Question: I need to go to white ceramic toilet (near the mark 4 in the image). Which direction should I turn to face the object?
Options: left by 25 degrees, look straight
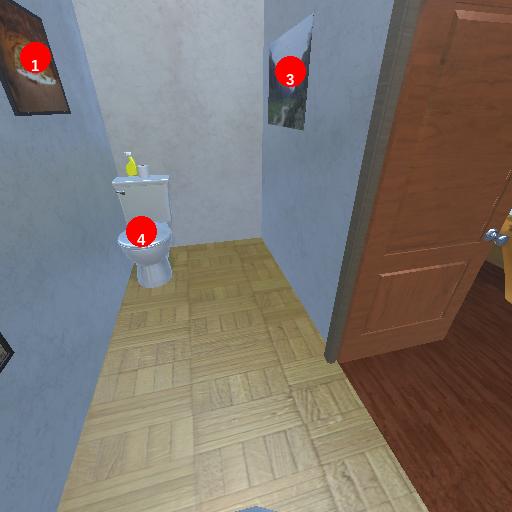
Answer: left by 25 degrees